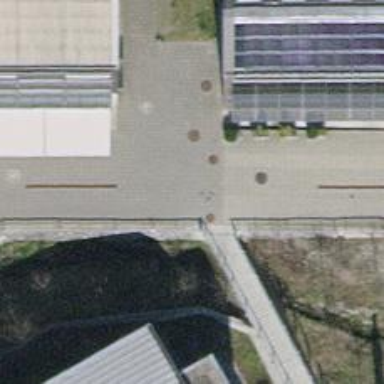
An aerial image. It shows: Footway surfaced with paving stones.